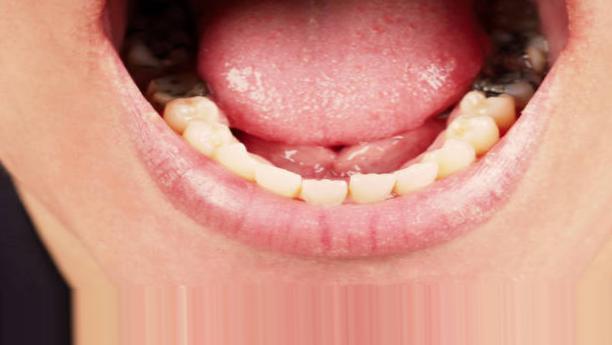
Condition: Caries